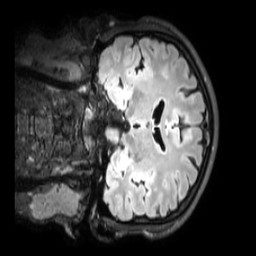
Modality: FLAIR
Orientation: coronal
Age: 25
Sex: male
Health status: healthy
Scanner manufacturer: philips
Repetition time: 4.8 s
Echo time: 0.2812 s